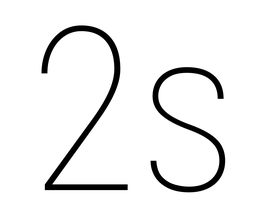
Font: Roboto_Condensed_Thin